Question: How can we categorize the features of any particular website like SO has.
Careers, Questions,Login likewise.
Thanks.

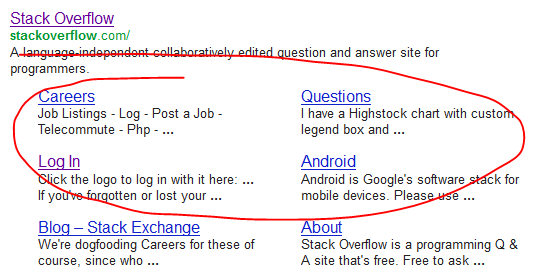
Answer: It is up to google but if you have a good site structure maybe it will increase your chances -
<URL>
Edit:
Now there is a way to categorize the features of a particular website and more - here is a good explanation:
<URL>